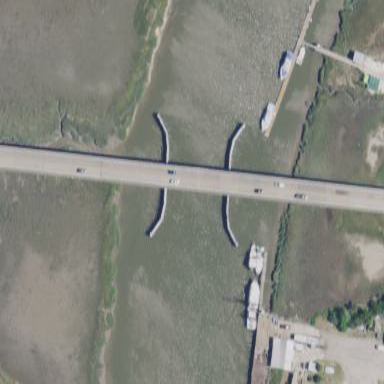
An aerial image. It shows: Man-made bridge.